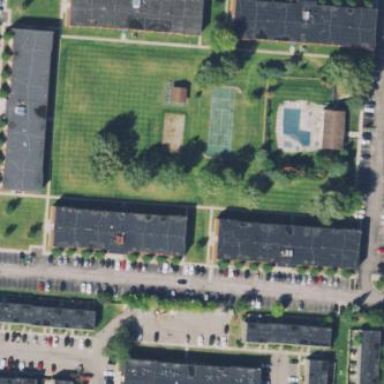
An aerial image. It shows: Residential area with apartments.